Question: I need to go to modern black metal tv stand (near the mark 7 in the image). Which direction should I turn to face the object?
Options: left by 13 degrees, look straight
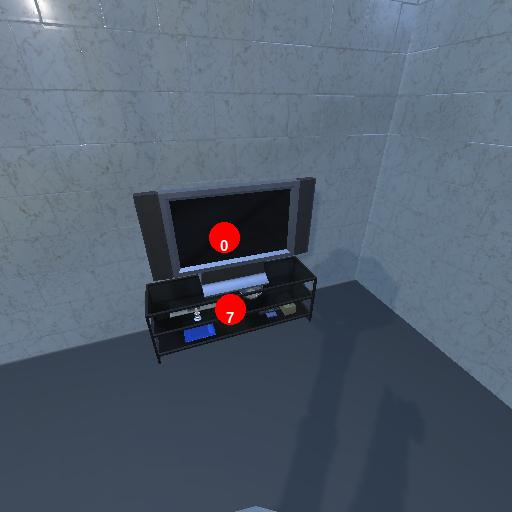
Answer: left by 13 degrees